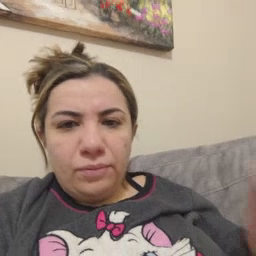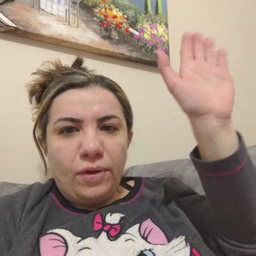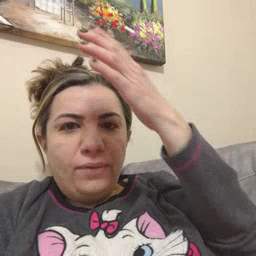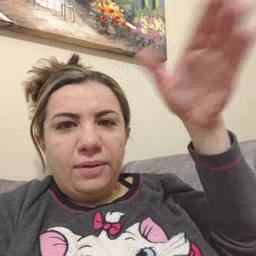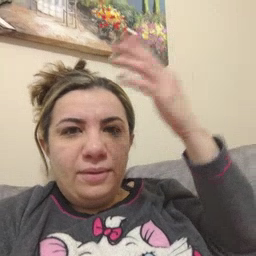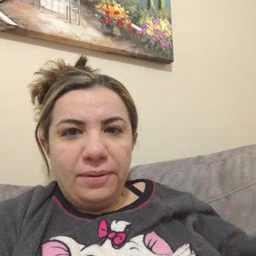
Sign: flag